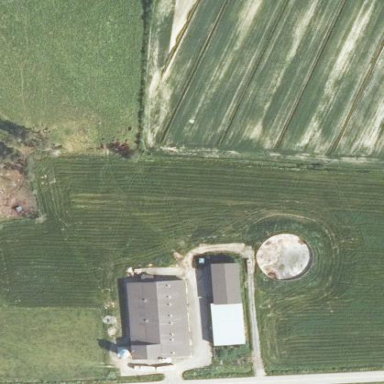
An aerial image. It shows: Farmyard area.